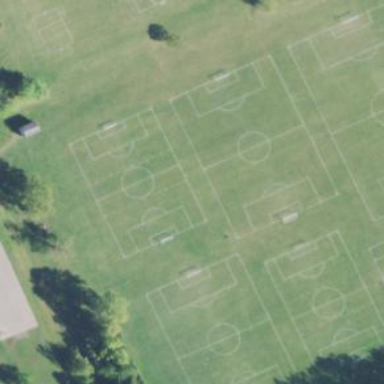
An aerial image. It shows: Soccer pitch designated for leisure and sports activities.